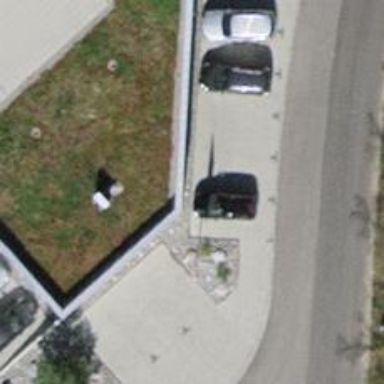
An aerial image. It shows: Surveillance system is in place.